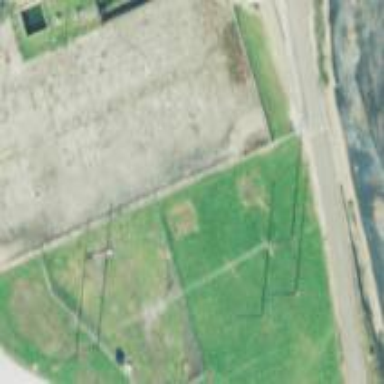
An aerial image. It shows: Power substation.